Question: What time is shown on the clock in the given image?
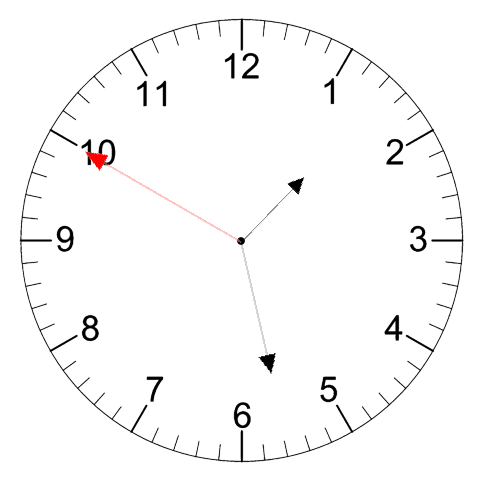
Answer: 01:27:50